Question: I am trying to get the keyboard state in my XNA application with the following code:
'''
this.OldKeyboard = this.NewKeyboard;
this.NewKeyboard = Keyboard.GetState();
this.OldMouse = this.NewMouse;
this.NewMouse = Mouse.GetState();
'''
However, (I think about 60%) when I start my game, I get an 'InvalidOperationException' with the following message:
'''
An invalid operation occurred when trying to query the keyboard state.
The result code was 126.
at Microsoft.Xna.Framework.Input.Keyboard.GetState(PlayerIndex playerIndex)
at Microsoft.Xna.Framework.Input.Keyboard.GetState()
at GameLib.GameBase.Update(GameTime gameTime) in MY_PATH\GameLib\GameLib\GameBase.cs:Line 58.
at Microsoft.Xna.Framework.Game.RunGame(Boolean useBlockingRun)
at ...
'''
My searches on google and SO did not give me any results on this code.
What could be the cause for this and why doesn't it occur everytime or never, but only sometimes when starting the project?
Edit: My thread layout:
- - 'Game.Run'- 'Initialize'-
When creating a new project only containing 'Keyboard.GetState()', I apparently get an error code of '0', which translates to
> ERROR_SUCCESS0 (0x0)The operation completed successfully.
See my screenshot below, I do not know why a success would trigger an 'InvalidOperationException'.

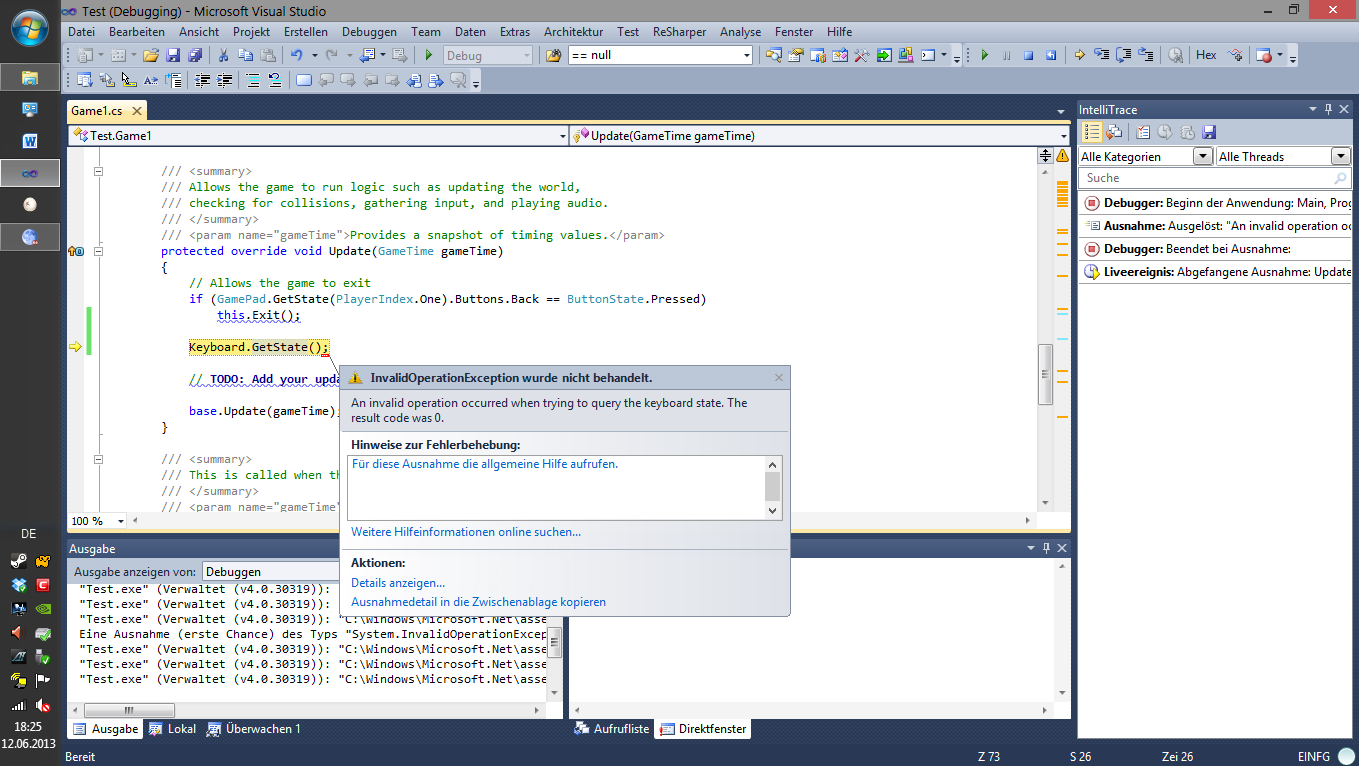
Answer: I don't know how old this thread is, but I heard it has something to do with your firewall. The same error happened to me when I updated my antivirus (do you happen to use Comodo?) Anyway, check that out, and see if it helps. It has nothing to do with XNA, I tested in visual c# express, visual studio 2012, and 2013, with same results, then I tried with a fresh project that only called the keyboard state, and it happened again. And none of that happened before I updated the antivirus...